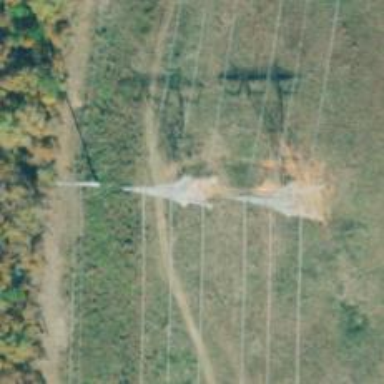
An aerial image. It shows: Lattice structure tower used for power transmission.